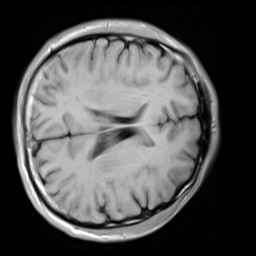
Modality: T1w
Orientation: axial
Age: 27
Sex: male
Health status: healthy
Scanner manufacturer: siemens
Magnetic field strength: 3 T
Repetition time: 4.1 s
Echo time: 0.0085 s